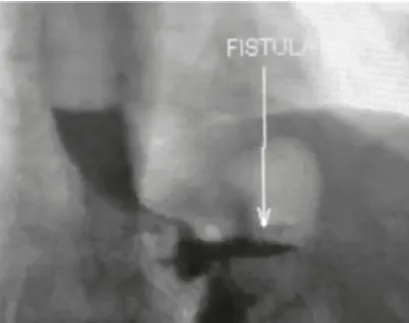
Barium swallow showing the passage of contrast to the remnant
stomach.
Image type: radiology (x_ray)